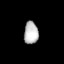
Tissue: lung
Cell type: Epithelial cells
Senescence score: 0.1862
Nuclear area (px): 315
Mean DAPI intensity: 185.53